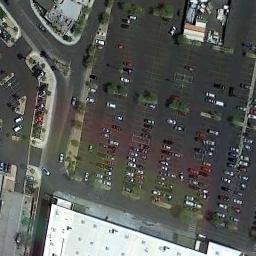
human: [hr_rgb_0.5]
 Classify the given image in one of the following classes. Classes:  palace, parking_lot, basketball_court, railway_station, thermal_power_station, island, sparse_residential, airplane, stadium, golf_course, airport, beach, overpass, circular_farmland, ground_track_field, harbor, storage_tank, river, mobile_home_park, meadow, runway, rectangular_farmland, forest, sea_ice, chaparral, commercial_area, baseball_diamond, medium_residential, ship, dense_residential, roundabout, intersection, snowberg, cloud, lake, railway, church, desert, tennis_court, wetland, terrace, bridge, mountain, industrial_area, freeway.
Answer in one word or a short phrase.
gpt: parking_lot